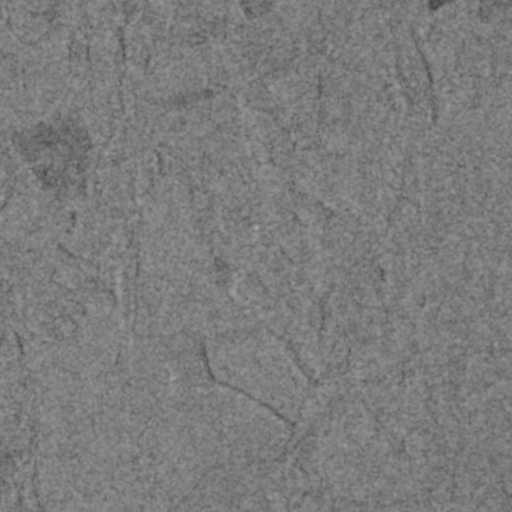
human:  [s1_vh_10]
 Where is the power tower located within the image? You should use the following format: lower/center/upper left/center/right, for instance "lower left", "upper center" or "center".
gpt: The power tower is located in the lower of the image.
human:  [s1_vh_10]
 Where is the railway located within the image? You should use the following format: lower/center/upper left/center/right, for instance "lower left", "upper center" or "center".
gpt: The railway is located in the left of the image.
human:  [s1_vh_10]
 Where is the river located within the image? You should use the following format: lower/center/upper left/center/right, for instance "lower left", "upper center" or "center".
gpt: The river is located in the upper left of the image.
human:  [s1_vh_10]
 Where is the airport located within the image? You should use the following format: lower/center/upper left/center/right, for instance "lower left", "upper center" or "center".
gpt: There is no airport in the image.

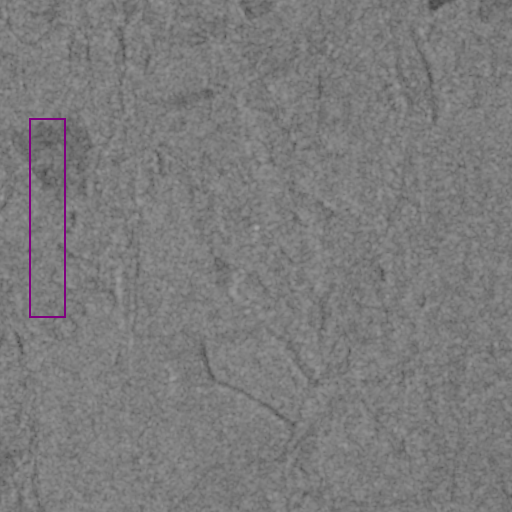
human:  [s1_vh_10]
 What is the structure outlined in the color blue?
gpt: There is no blue outline.
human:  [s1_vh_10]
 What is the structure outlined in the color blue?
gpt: There is no structure outlined in blue.